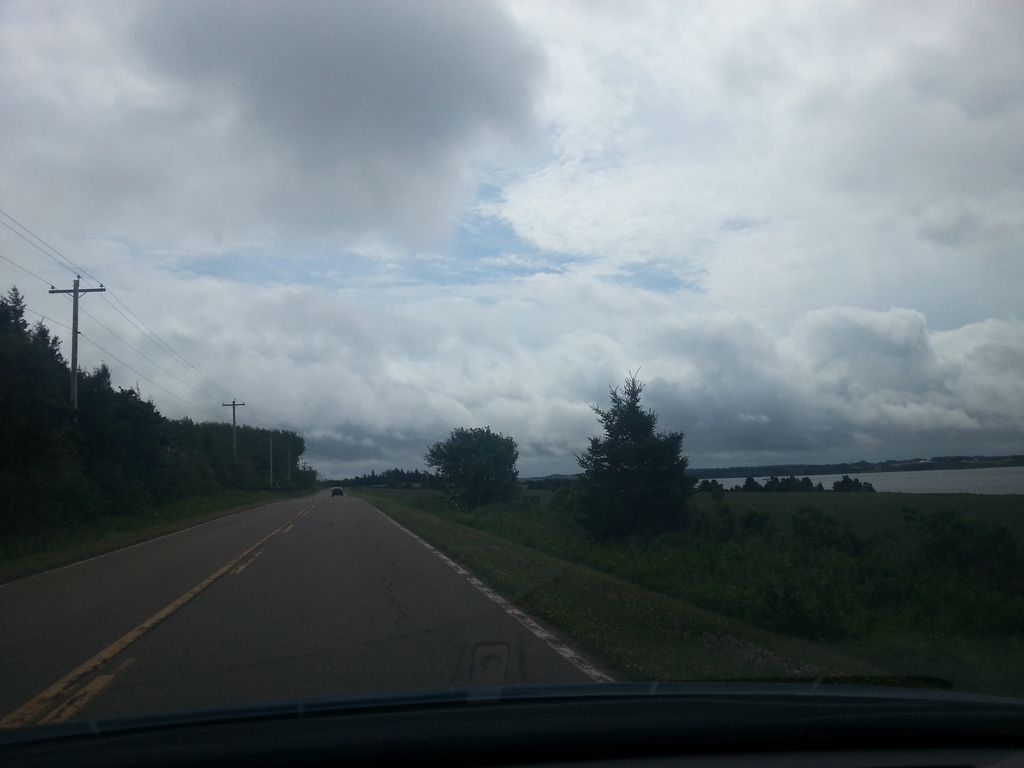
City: charlottetown